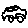
Label: car